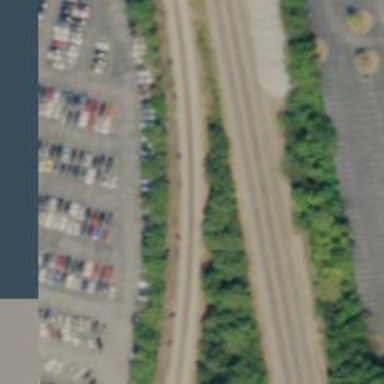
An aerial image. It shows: Railway track.